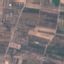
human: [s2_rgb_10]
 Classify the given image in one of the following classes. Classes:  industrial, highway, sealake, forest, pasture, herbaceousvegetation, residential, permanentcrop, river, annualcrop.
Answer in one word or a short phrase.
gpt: PermanentCrop